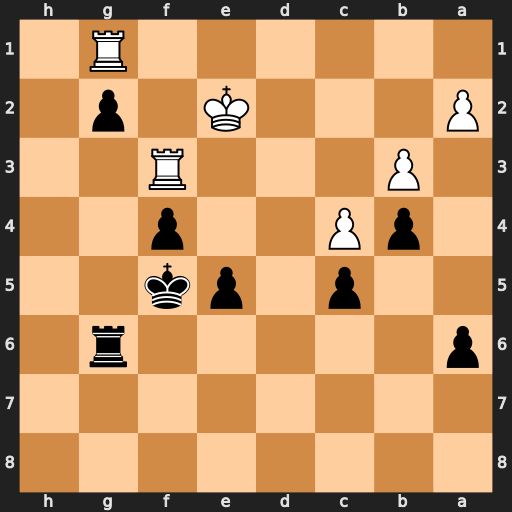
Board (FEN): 8/8/p5r1/2p1pk2/1pP2p2/1P3R2/P3K1p1/6R1
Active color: b
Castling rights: -
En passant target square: -
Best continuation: e4 Rh3 f3+ Ke3 Kg4